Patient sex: F
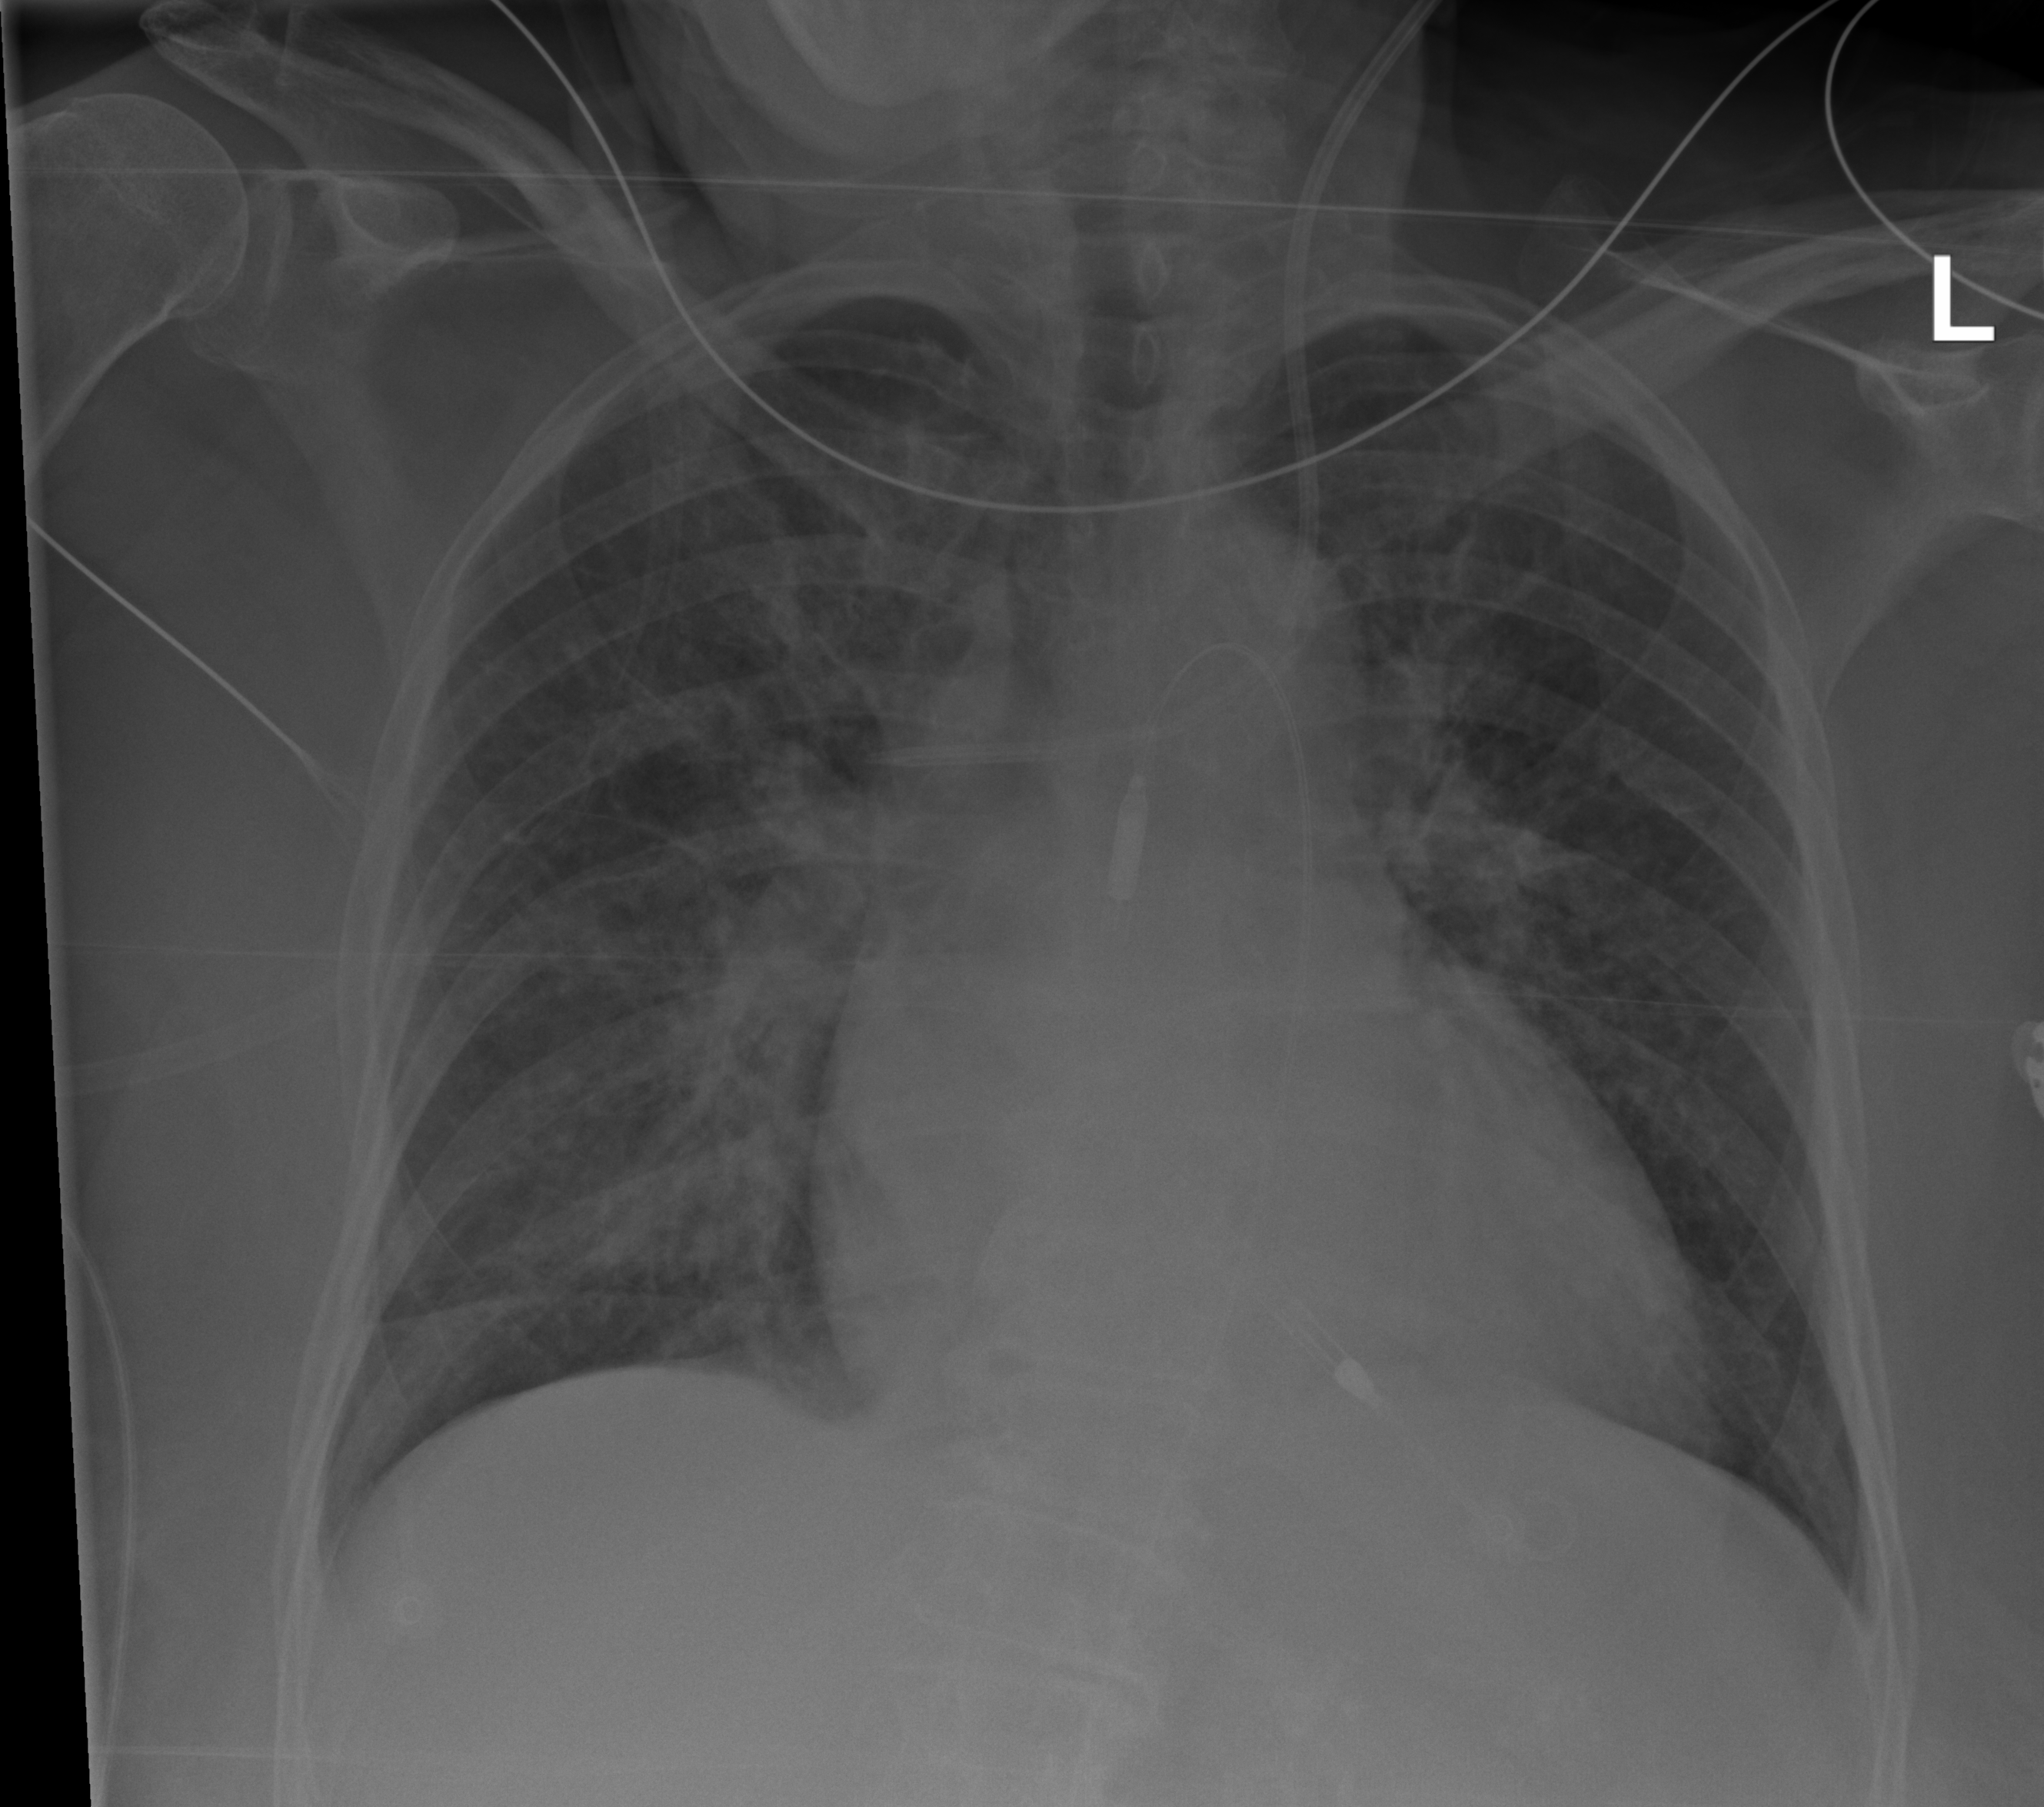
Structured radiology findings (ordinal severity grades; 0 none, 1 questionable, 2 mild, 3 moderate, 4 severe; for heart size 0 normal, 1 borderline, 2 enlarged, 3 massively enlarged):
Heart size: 2
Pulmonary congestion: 2
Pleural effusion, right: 0
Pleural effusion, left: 0
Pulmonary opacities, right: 2
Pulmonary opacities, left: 2
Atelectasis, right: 2
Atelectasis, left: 0